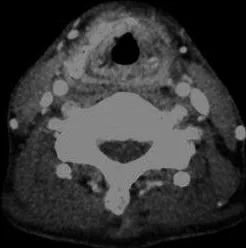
CT results after administration of steroids and antibiotics. Thyroid cartilage.
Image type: radiology (ct)